Question: I have at the bottom of the screen 2 buttons for next and previous inside table rows in a table layout as below.
'''
<LinearLayout xmlns:android="http://schemas.android.com/apk/res/android"
xmlns:tools="http://schemas.android.com/tools"
android:layout_width="match_parent"
android:layout_height="match_parent"
tools:context="${relativePackage}.${activityClass}" >
<ScrollView
android:layout_width="match_parent"
android:layout_height="match_parent"
android:background="#000000" >
<TableLayout
android:id="@+id/table1"
android:layout_width="match_parent"
android:layout_height="match_parent"
android:layout_alignParentLeft="true"
android:layout_alignParentTop="true"
android:background="#000000"
>
<TableRow
android:background="#000000"
android:id="@+id/tableRow1"
android:layout_width="wrap_content"
android:layout_height="wrap_content" >
<TextView
android:textColor="#FFFFFF"
android:id="@+id/textView1"
android:layout_width="wrap_content"
android:layout_height="wrap_content"
/>
<TextView />
</TableRow>
<TableRow
android:background="#000000"
android:id="@+id/tableRow2"
android:layout_width="wrap_content"
android:layout_height="wrap_content" >
<TextView
android:textColor="#FFFFFF"
android:id="@+id/textView2"
android:layout_width="wrap_content"
android:layout_height="wrap_content"
/>
</TableRow>
<TableRow
android:background="#000000"
android:id="@+id/tableRow3"
android:layout_width="wrap_content"
android:layout_height="wrap_content"
android:gravity="center"
>
<ImageView
android:id="@+id/imageView1"
android:layout_width="wrap_content"
android:layout_height="wrap_content"
android:scaleType="fitCenter"
android:adjustViewBounds="true"
android:visibility="gone"
/>
<ProgressBar
android:id="@+id/progressBar1"
style="?android:attr/progressBarStyleLarge"
android:layout_width="fill_parent"
android:layout_height="fill_parent"
android:visibility="visible"
/>
</TableRow>
<TableRow
android:background="#000000"
android:id="@+id/tableRow4"
android:layout_width="wrap_content"
android:layout_height="wrap_content" >
<TextView
android:textColor="#FFFFFF"
android:id="@+id/textView3"
android:layout_width="wrap_content"
android:layout_height="wrap_content"
/>
</TableRow>
<TableRow
android:background="#000000"
android:id="@+id/tableRow5"
android:layout_width="wrap_content"
android:layout_height="wrap_content"
android:gravity="fill"
>
<Button
android:id="@+id/next"
style="?android:attr/buttonStyleSmall"
android:layout_width="match_parent"
android:layout_height="match_parent"
android:onClick="goNext"
android:text="Next" />
</TableRow>
<TableRow
android:background="#000000"
android:id="@+id/tableRow6"
android:layout_width="wrap_content"
android:layout_height="wrap_content" >
<Button
android:id="@+id/previous"
style="?android:attr/buttonStyleSmall"
android:layout_width="match_parent"
android:layout_height="match_parent"
android:onClick="goPrevious"
android:text="Previous" />
</TableRow>
</TableLayout>
</ScrollView>
</LinearLayout>
'''
However, The buttones next and previous don't fill the row. I want to expand both buttons to fill the row (parent)? Any suggestions?

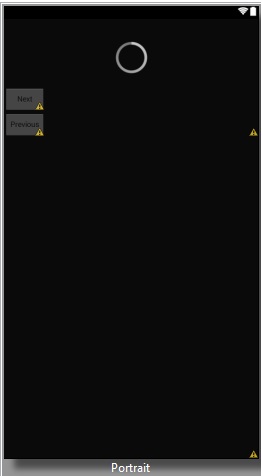
Answer: '''
<LinearLayout xmlns:android="http://schemas.android.com/apk/res/android"
xmlns:tools="http://schemas.android.com/tools"
android:layout_width="match_parent"
android:layout_height="match_parent"
tools:context="${relativePackage}.${activityClass}" >
<ScrollView
android:layout_width="match_parent"
android:layout_height="match_parent"
android:background="#000000" >
<TableLayout
android:id="@+id/table1"
android:layout_width="match_parent"
android:layout_height="match_parent"
android:layout_alignParentLeft="true"
android:layout_alignParentTop="true"
android:background="#000000"
>
<TableRow
android:background="#000000"
android:id="@+id/tableRow1"
android:layout_width="wrap_content"
android:layout_height="wrap_content" >
<TextView
android:textColor="#FFFFFF"
android:id="@+id/textView1"
android:layout_width="wrap_content"
android:layout_height="wrap_content"
/>
<TextView />
</TableRow>
<TableRow
android:background="#000000"
android:id="@+id/tableRow2"
android:layout_width="wrap_content"
android:layout_height="wrap_content" >
<TextView
android:textColor="#FFFFFF"
android:id="@+id/textView2"
android:layout_width="wrap_content"
android:layout_height="wrap_content"
/>
</TableRow>
<TableRow
android:background="#000000"
android:id="@+id/tableRow3"
android:layout_width="wrap_content"
android:layout_height="wrap_content"
android:gravity="center"
>
<ImageView
android:id="@+id/imageView1"
android:layout_width="wrap_content"
android:layout_height="wrap_content"
android:scaleType="fitCenter"
android:adjustViewBounds="true"
android:visibility="gone"
/>
<ProgressBar
android:id="@+id/progressBar1"
style="?android:attr/progressBarStyleLarge"
android:layout_width="fill_parent"
android:layout_height="fill_parent"
android:visibility="visible"
/>
</TableRow>
<TableRow
android:background="#000000"
android:id="@+id/tableRow4"
android:layout_width="wrap_content"
android:layout_height="wrap_content" >
<TextView
android:textColor="#FFFFFF"
android:id="@+id/textView3"
android:layout_width="wrap_content"
android:layout_height="wrap_content"
/>
</TableRow>
<TableRow
android:background="#000000"
android:id="@+id/tableRow5"
android:layout_width="match_parent"
android:layout_height="wrap_content"
android:gravity="fill"
>
<Button
android:id="@+id/next"
style="?android:attr/buttonStyleSmall"
android:layout_width="match_parent"
android:layout_height="match_parent"
android:onClick="goNext"
android:layout_weight="1"
android:text="Next" />
</TableRow>
<TableRow
android:background="#000000"
android:id="@+id/tableRow6"
android:layout_width="match_parent"
android:layout_height="wrap_content" >
<Button
android:id="@+id/previous"
style="?android:attr/buttonStyleSmall"
android:layout_width="match_parent"
android:layout_height="match_parent"
android:onClick="goPrevious"
android:layout_weight="1"
android:text="Previous" />
</TableRow>
</TableLayout>
</ScrollView>
</LinearLayout>
'''
I changed it copy and Paste It will work
Thanks